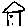
Label: house